Interaction volume radius: 5 \u00c5
Interaction volume height: 20 \u00c5
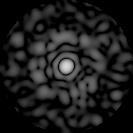
Disorder parameter: 0.8644